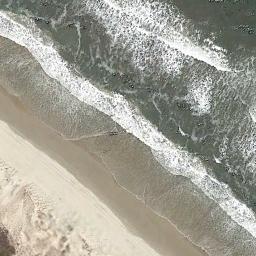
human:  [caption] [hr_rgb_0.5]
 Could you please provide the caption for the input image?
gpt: This surge beat the yellow beach .

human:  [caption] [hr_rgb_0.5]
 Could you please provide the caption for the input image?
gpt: Gray sea water and white wet beach .

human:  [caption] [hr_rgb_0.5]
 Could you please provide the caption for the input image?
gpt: There were large white waves near the beach .

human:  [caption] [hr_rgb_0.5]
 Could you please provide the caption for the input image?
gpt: The beach with khaki sand and the color of the seawater is dark green .

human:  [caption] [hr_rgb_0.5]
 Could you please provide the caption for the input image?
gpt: There are water marks on the beach .